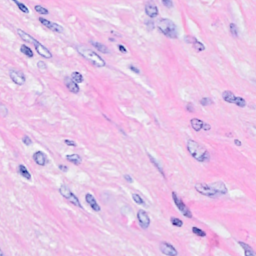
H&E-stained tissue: Breast